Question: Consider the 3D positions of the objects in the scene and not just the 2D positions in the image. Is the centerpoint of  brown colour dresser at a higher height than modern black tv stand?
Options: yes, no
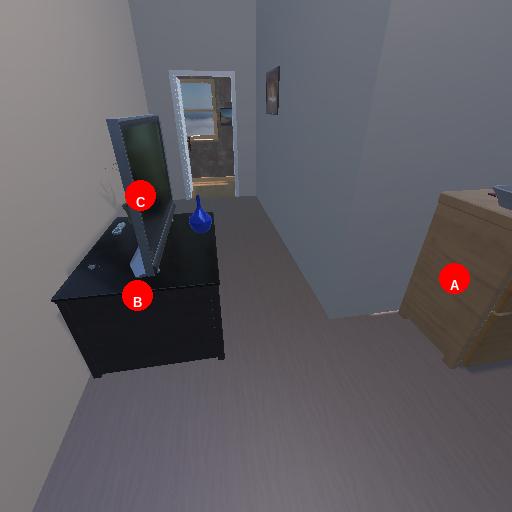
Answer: yes